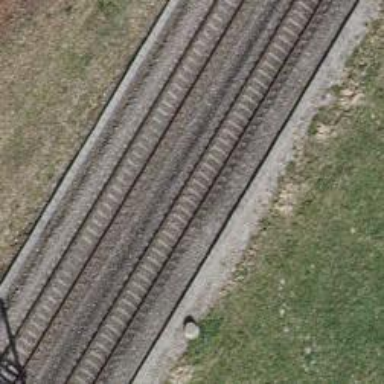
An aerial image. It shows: Railway track with contact lines for electrification.